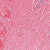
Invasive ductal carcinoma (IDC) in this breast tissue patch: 0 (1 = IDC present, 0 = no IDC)